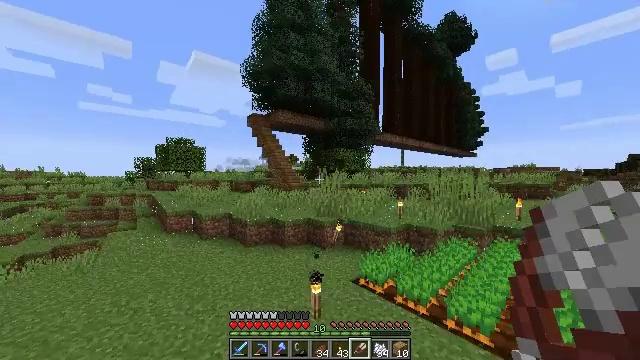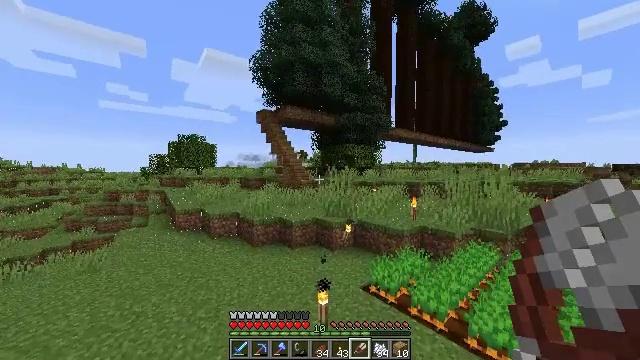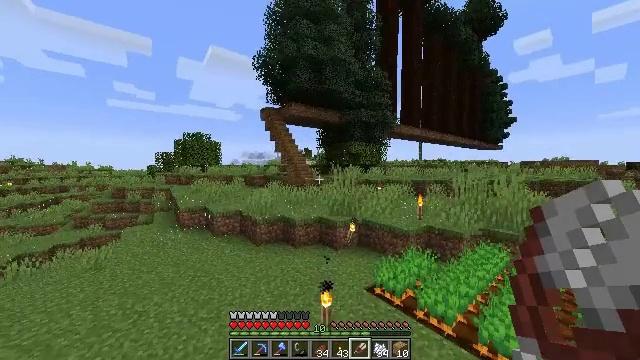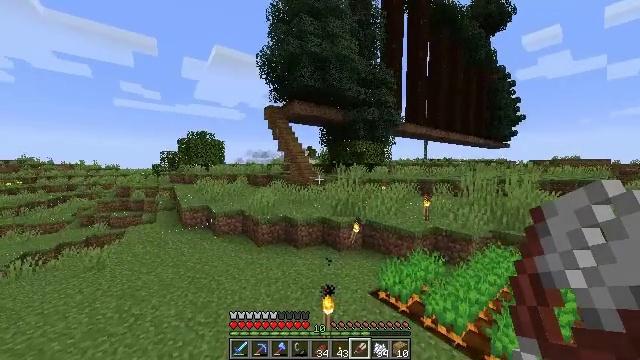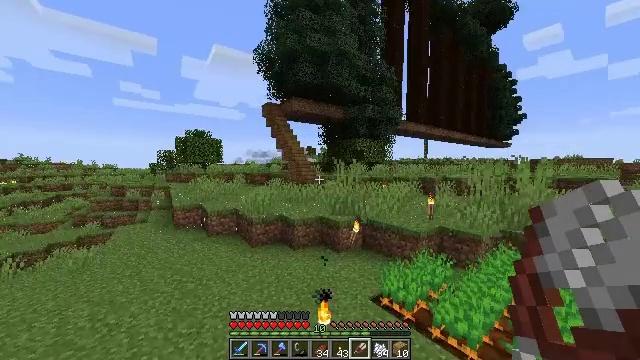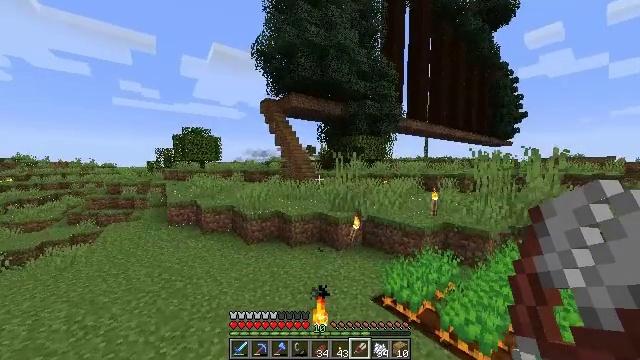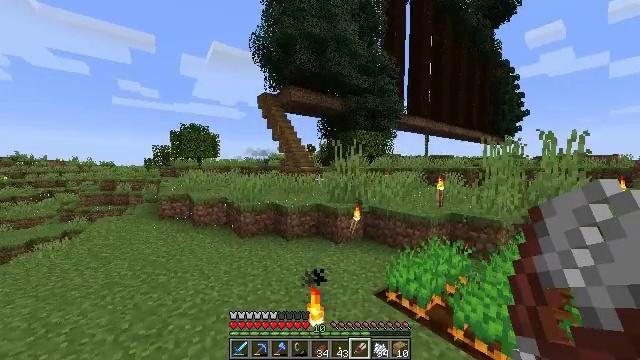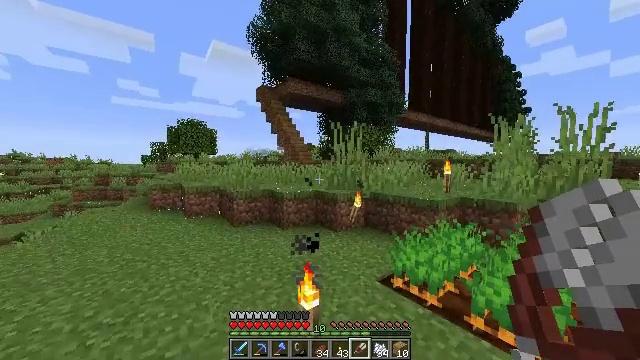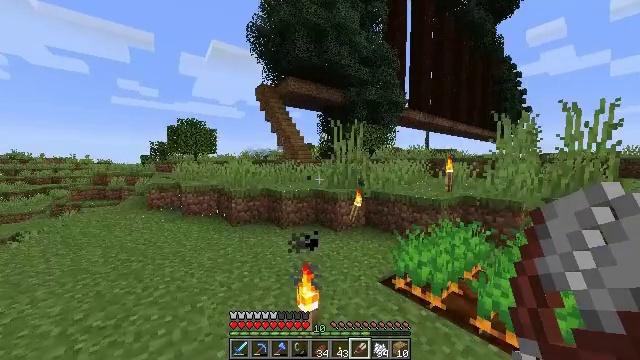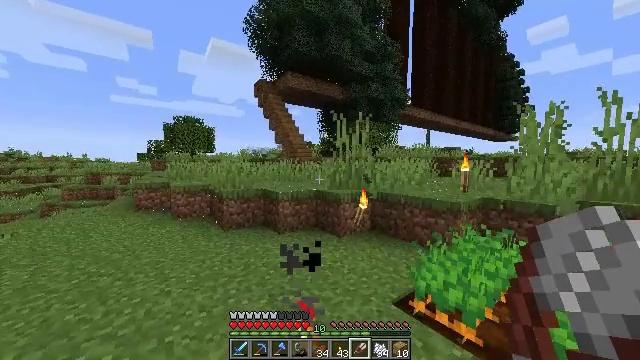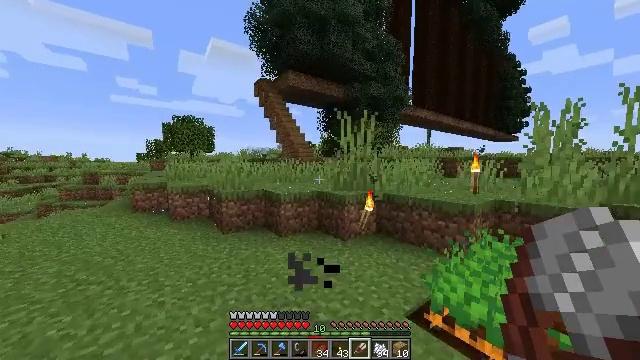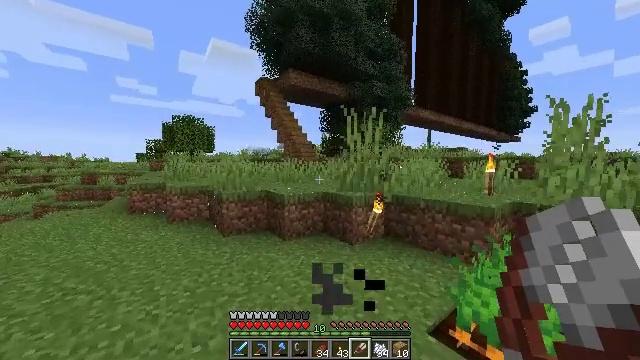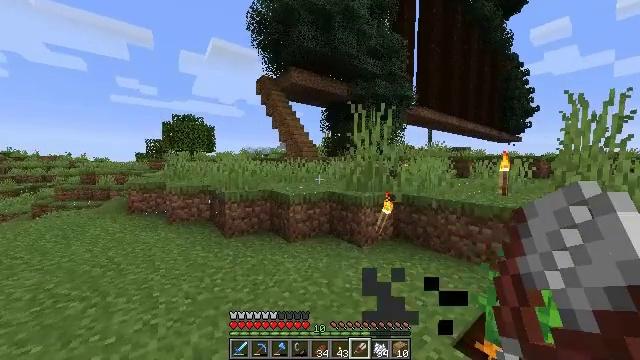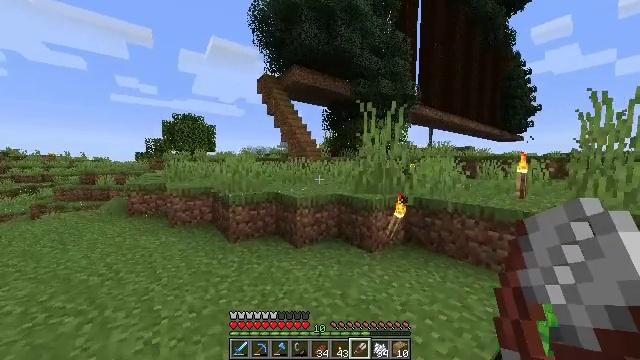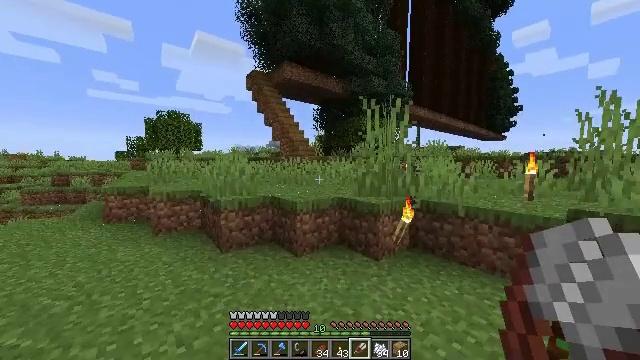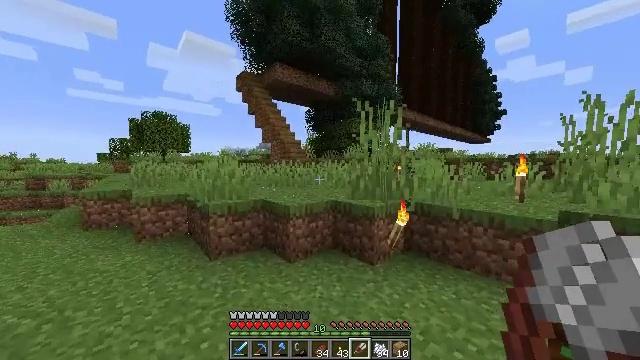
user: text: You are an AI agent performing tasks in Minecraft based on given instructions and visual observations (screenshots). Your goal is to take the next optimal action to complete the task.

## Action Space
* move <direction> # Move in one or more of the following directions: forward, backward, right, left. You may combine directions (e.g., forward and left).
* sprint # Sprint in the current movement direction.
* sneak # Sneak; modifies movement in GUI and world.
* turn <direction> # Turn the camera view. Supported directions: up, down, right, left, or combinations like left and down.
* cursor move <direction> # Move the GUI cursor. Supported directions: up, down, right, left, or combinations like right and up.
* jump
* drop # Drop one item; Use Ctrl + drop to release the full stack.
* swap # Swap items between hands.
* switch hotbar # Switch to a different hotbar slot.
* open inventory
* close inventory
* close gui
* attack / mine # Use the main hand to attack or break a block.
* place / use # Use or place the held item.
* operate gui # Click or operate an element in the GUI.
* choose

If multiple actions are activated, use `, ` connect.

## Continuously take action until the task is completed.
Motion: motion action
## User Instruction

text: Punch the spruce leaves to get saplings.
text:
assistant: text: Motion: move forward, sprint, turn left and down, jump
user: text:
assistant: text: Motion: move forward, sprint, turn left, jump
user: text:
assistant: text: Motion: move forward, sprint, turn left, jump
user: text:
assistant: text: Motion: move forward, sprint, jump
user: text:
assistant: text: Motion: move forward, sprint, jump
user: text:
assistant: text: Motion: move forward, sprint
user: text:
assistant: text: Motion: move forward, sprint
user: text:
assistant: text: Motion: move forward, sprint
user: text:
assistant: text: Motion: move forward and move left
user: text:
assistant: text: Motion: move forward and move left
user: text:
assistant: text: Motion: move forward and move left
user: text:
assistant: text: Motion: move forward and move left
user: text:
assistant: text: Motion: move forward and move left
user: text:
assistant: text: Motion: move forward, sprint, turn right
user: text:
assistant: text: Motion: move forward, sprint, turn right
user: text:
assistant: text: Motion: move forward, sprint, turn right
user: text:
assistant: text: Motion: move forward, sprint, turn right
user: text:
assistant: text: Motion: move forward, sprint, turn right
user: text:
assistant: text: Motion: move forward, sprint, turn right
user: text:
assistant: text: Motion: move forward, sprint
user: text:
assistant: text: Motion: move forward, sprint
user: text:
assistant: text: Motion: move forward, sprint
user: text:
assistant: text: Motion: move forward, sprint, jump
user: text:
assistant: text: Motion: move forward, sprint, jump
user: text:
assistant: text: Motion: move forward, sprint, jump
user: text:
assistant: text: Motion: move forward, sprint, jump
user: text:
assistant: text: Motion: move forward, sprint
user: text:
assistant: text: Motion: move forward, sprint
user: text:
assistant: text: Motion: move forward, sprint
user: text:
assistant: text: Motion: move forward, sprint